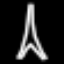
Label: The Eiffel Tower